Chest X-ray:
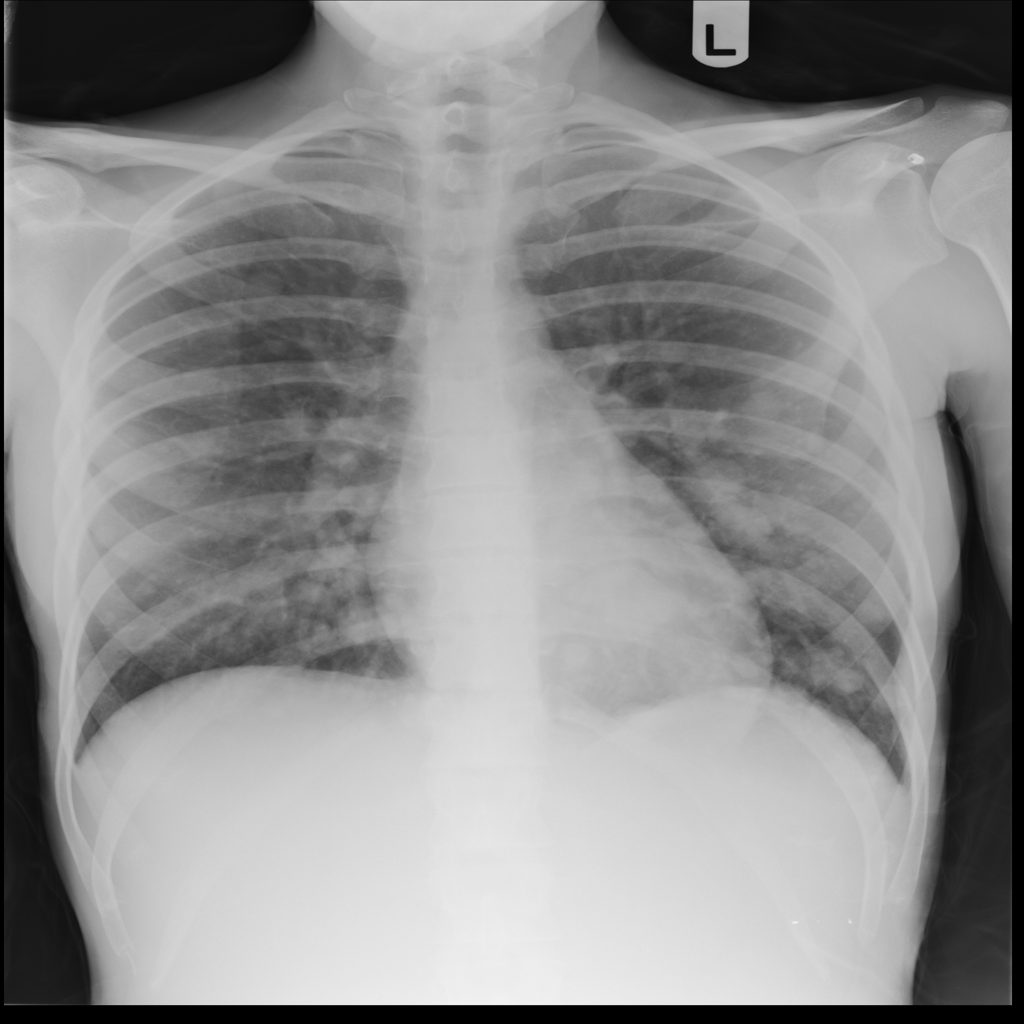
Findings: Diffuse Nodule
No abnormal finding: no